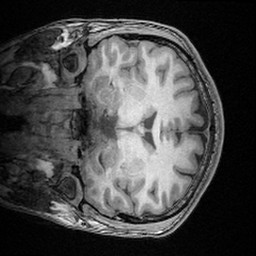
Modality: T1w
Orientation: coronal
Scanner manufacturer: ge
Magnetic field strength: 3 T
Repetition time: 0.008368 s
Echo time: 0.00326 s